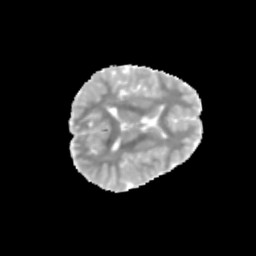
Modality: MD
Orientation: axial
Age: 9
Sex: male
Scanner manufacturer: siemens
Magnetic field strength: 3 T
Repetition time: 3.8 s
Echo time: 0.07 s